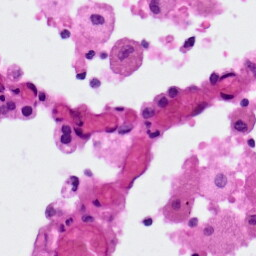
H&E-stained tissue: Lung